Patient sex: F
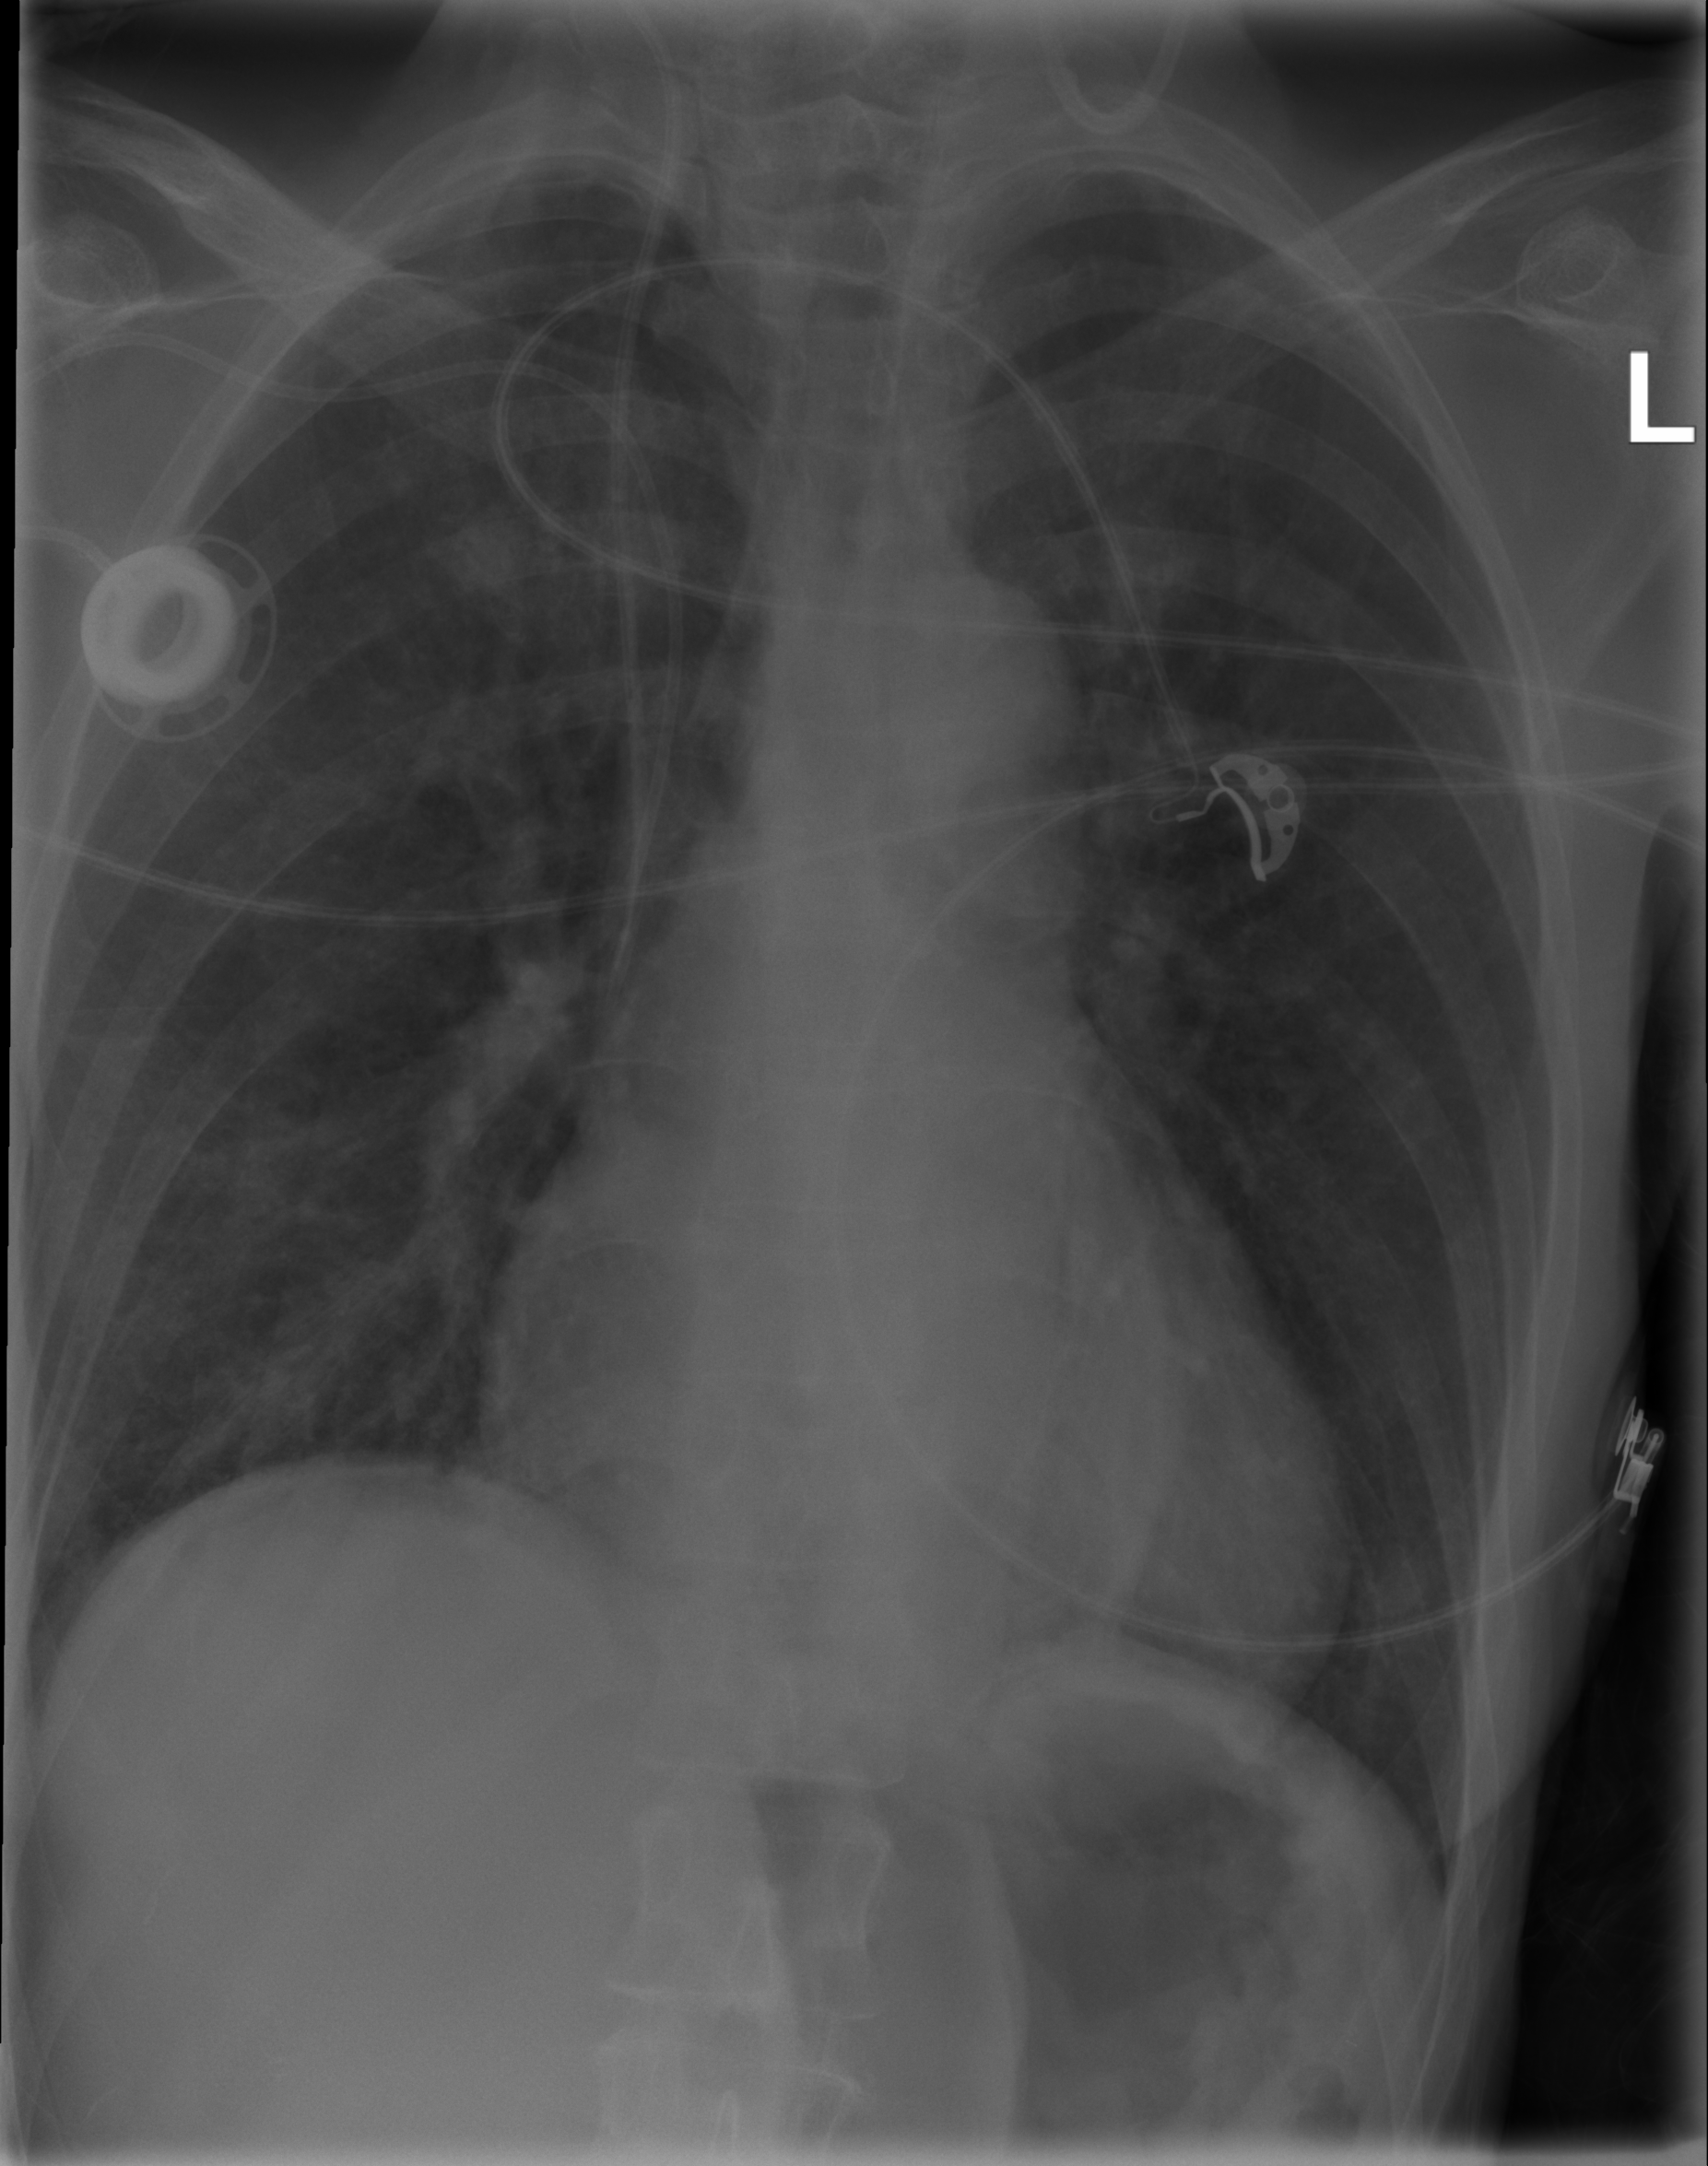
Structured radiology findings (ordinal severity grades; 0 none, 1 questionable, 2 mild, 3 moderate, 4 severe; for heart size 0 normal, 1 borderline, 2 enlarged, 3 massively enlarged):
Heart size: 2
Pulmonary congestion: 0
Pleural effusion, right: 0
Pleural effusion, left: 0
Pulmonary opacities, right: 0
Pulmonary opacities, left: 0
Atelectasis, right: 1
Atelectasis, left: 1